Question: I have an ImageButton:

I want to make the image (circular play image) bigger. I am aware of , but I don't want to stretch the image all the way to the borders of the button. I just want to make it a little bigger, say 120% of the current size.
Is that possible?
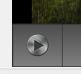
Answer: Edit your image in photoshope to make it bigger in your desire resolution.
Or
In android put height , weight of your image and set scaleType:FitCenter